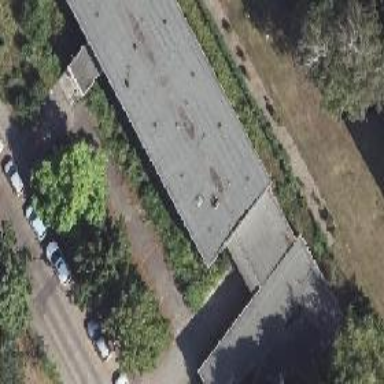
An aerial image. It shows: Commercial building that houses healthcare center.